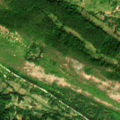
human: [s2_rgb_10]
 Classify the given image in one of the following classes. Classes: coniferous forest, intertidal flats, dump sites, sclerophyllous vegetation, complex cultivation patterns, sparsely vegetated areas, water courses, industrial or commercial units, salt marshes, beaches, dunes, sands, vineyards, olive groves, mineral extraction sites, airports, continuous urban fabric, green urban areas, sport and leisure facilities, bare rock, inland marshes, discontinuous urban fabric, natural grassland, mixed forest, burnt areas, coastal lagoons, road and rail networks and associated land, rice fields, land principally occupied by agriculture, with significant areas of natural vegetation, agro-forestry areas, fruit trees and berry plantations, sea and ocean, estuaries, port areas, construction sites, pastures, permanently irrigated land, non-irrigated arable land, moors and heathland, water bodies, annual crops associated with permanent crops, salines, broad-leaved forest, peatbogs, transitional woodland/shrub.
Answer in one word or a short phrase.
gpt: broad-leaved forest, transitional woodland/shrub